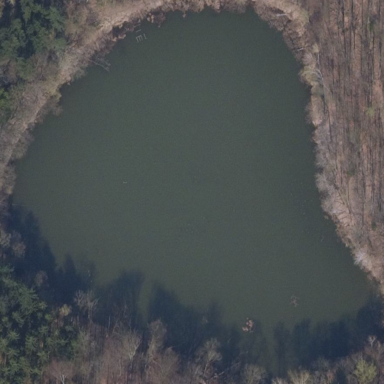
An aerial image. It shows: Pond surrounded by natural water.